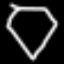
Label: diamond